Question: This is my code:
'''
package hello.project;
import javax.microedition.khronos.egl.EGLConfig;
import javax.microedition.khronos.opengles.GL10;
import android.content.Context;
import android.opengl.GLSurfaceView.Renderer;
import android.opengl.GLU;
public class HelloOpenGLES10Renderer implements Renderer {
private Square square;
private Square2 square2;// the square
private Context context;
private Context context2;
/** Constructor to set the handed over context */
public HelloOpenGLES10Renderer(Context context) {
this.square = new Square();
this.square2 = new Square2();
this.context=context;
}
public void onDrawFrame(GL10 gl) {
// clear Screen and Depth Buffer
Square.loadGLTexture(gl, this.context,Square.getSex());
Square2.loadGLTexture(gl, this.context,Square2.getHair());
gl.glClear(GL10.GL_COLOR_BUFFER_BIT | GL10.GL_DEPTH_BUFFER_BIT);
// Reset the Modelview Matrix
gl.glLoadIdentity();
// Drawing
gl.glTranslatef(0.0f, 0.0f, -5.0f); // move 5 units INTO the screen
square.draw(gl);
square2.draw(gl);
}
public void onSurfaceChanged(GL10 gl, int width, int height) {
if(height == 0) { //Prevent A Divide By Zero By
height = 1; //Making Height Equal One
}
gl.glViewport(0, 0, width, height); //Reset The Current Viewport
gl.glMatrixMode(GL10.GL_PROJECTION); //Select The Projection Matrix
gl.glLoadIdentity(); //Reset The Projection Matrix
//Calculate The Aspect Ratio Of The Window
GLU.gluPerspective(gl, 45.0f, (float)width / (float)height, 0.1f, 100.0f);
gl.glMatrixMode(GL10.GL_MODELVIEW); //Select The Modelview Matrix
gl.glLoadIdentity(); //Reset The Modelview Matrix
}
public void onSurfaceCreated(GL10 gl, EGLConfig config) {
// Load the texture for the square
Square.loadGLTexture(gl, this.context,Square.getSex());
gl.glEnable(GL10.GL_TEXTURE_2D);
gl.glDisable(GL10.GL_DEPTH_TEST);
gl.glEnable(GL10.GL_BLEND);
gl.glBlendFunc(GL10.GL_SRC_ALPHA, GL10.GL_ONE_MINUS_SRC_ALPHA);
gl.glShadeModel(GL10.GL_SMOOTH); //Enable Smooth Shading
gl.glClearColor(0.0f, 0.0f, 0.0f, 0.0f); //Black Background
gl.glClearDepthf(1.0f); //Depth Buffer Setup
gl.glDepthFunc(GL10.GL_NEVER); //The Type Of Depth Testing To Do
//Really Nice Perspective Calculations
gl.glHint(GL10.GL_PERSPECTIVE_CORRECTION_HINT, GL10.GL_NICEST);
}
}
'''
And the application looks like this:

As you can see the texture with the hair is transparent.
Any suggestions on what i could do?
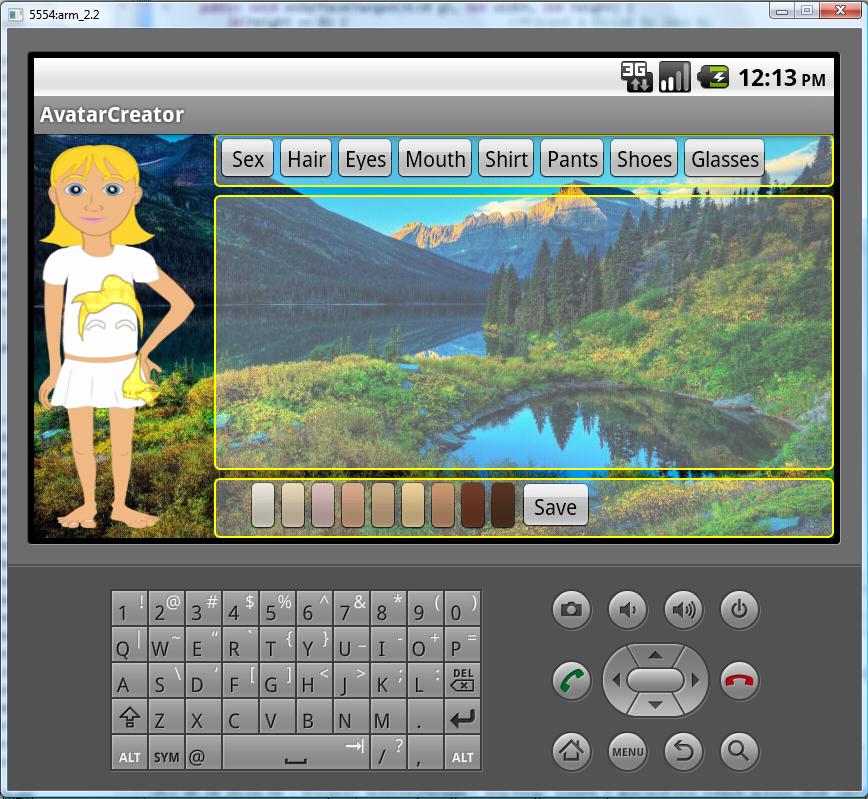
Answer: Somehow this worked for me:
'''
gl.glEnable(GL10.GL_BLEND);
gl.glEnable(GL10.GL_TEXTURE_2D);
gl.glBlendFunc(GL10.GL_SRC_ALPHA, GL10.GL_ONE_MINUS_SRC_ALPHA);
gl.glShadeModel(GL10.GL_FLAT);
gl.glColor4f(1.0f, 1.0f, 1.0f, 2.0f);
'''